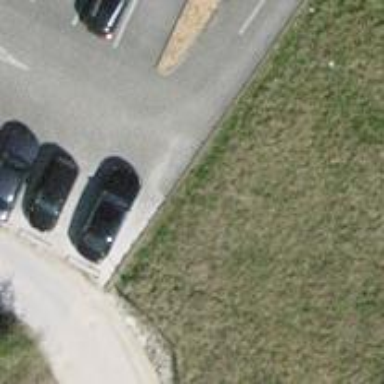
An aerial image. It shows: Asphalt parking aisle designated as service road.